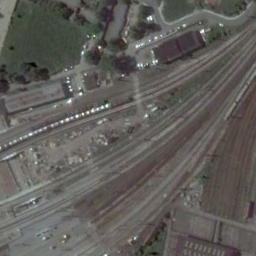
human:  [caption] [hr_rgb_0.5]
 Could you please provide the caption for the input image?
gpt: These railways have a train on the track and some lawns and houses are next to the railways .

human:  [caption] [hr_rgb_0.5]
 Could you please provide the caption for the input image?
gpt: There are several buildings beside the railway .

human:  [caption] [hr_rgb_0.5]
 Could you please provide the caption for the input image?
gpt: The railway is next to the grass and bare land .

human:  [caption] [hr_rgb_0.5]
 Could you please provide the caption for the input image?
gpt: There are several rows of buildings on one side of the railway .

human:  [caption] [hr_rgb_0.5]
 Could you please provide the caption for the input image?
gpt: There are some green lawns and buildings beside the railway .